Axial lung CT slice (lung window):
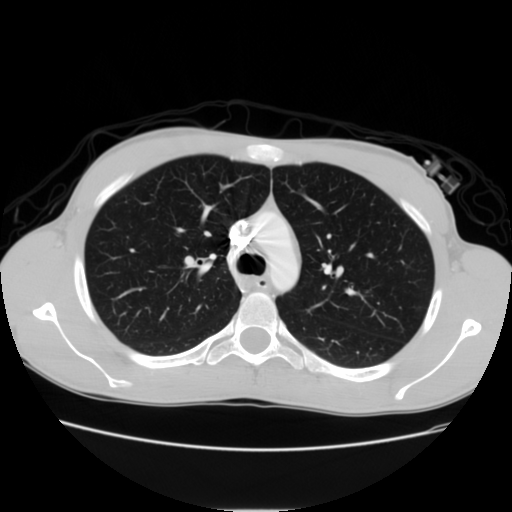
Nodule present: no